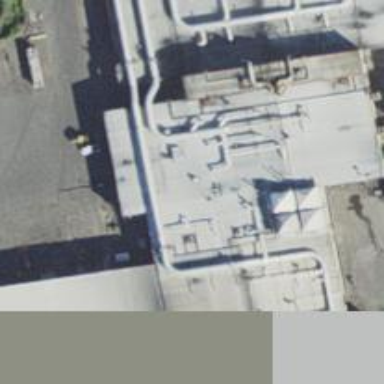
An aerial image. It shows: Industrial building.